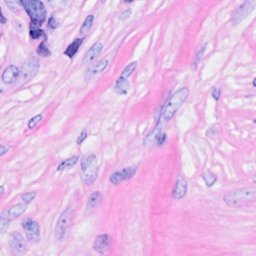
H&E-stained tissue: Breast